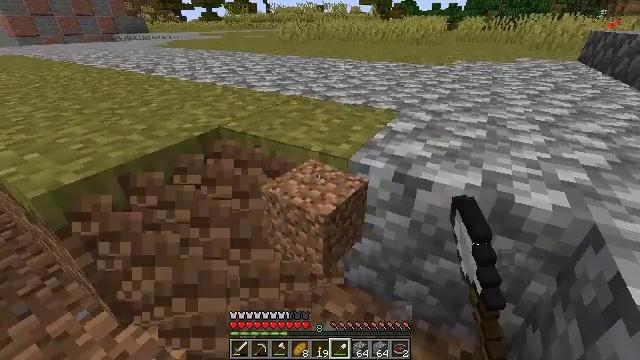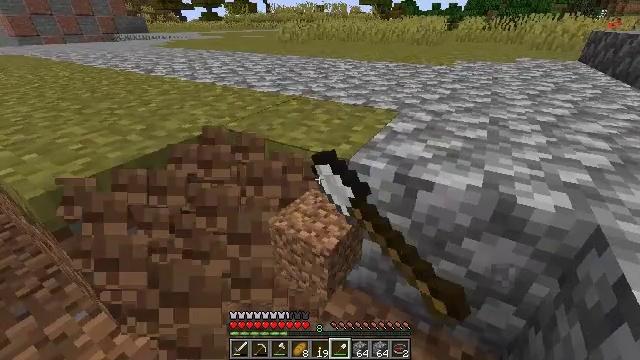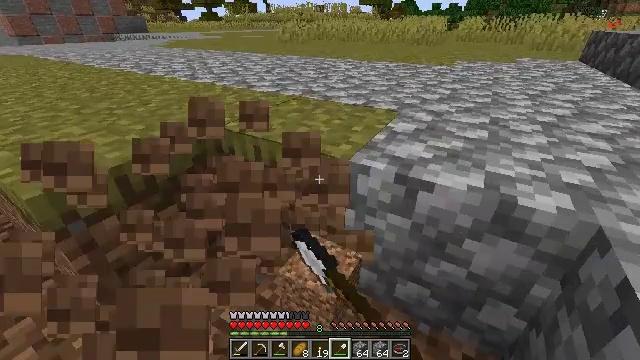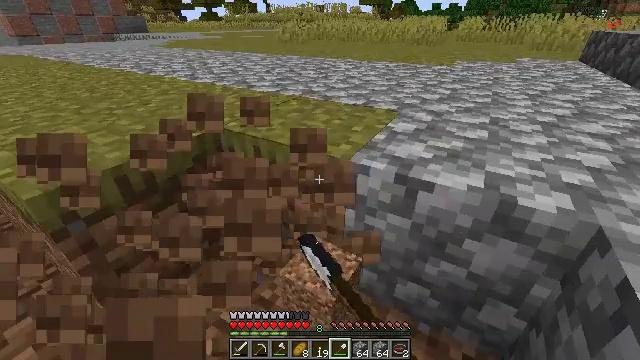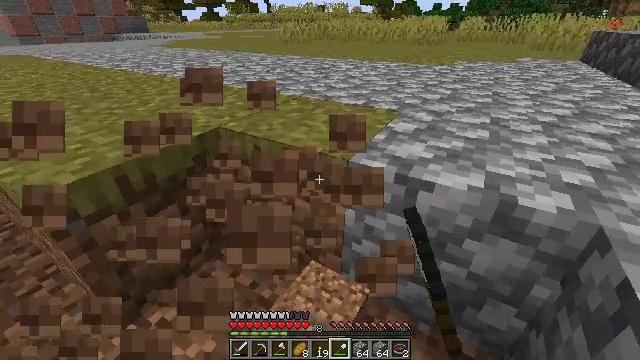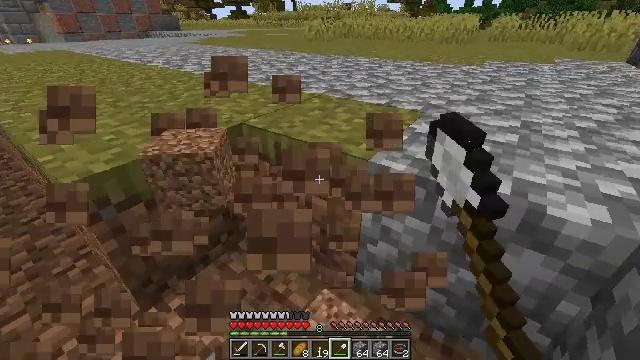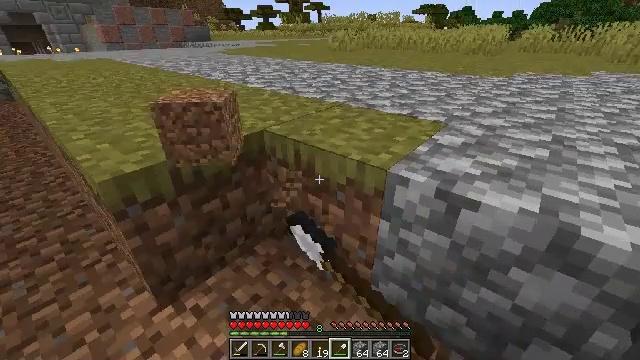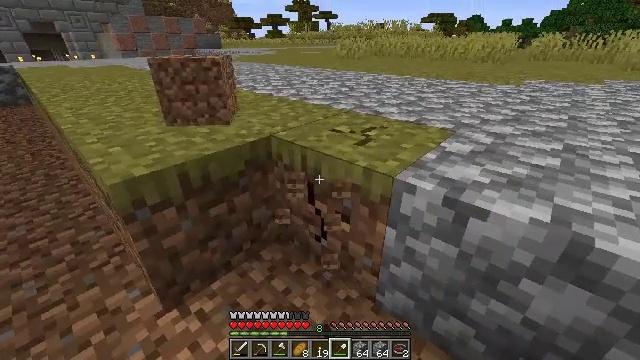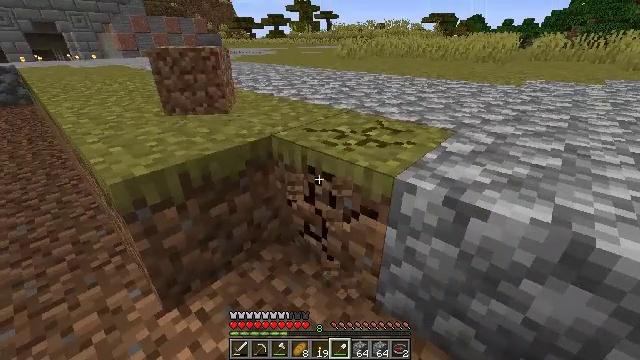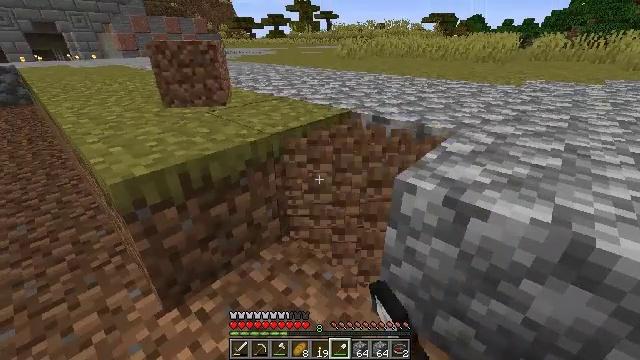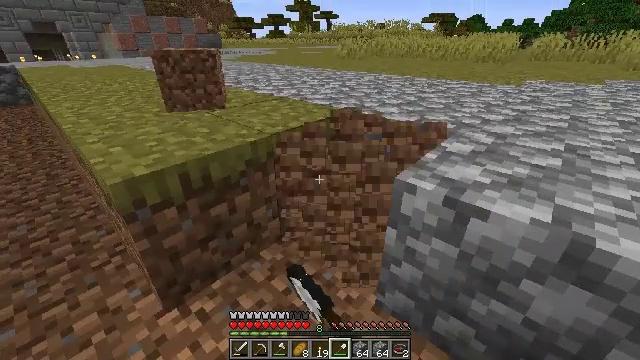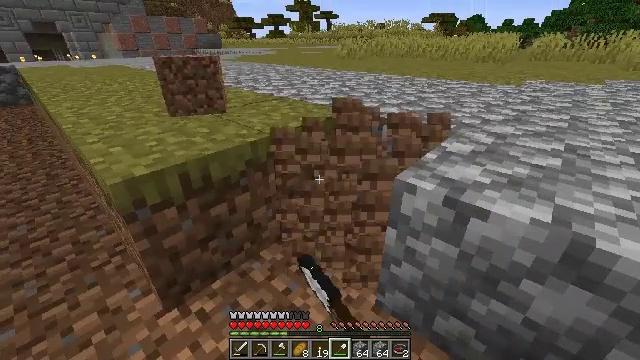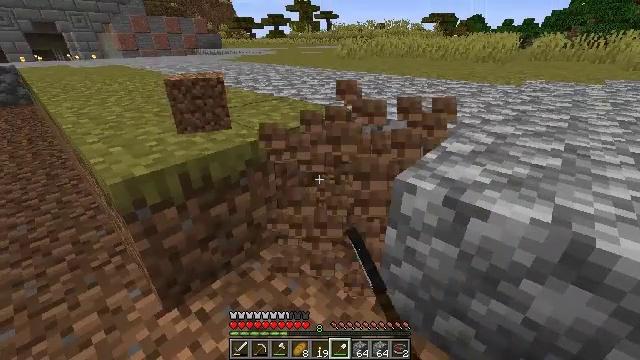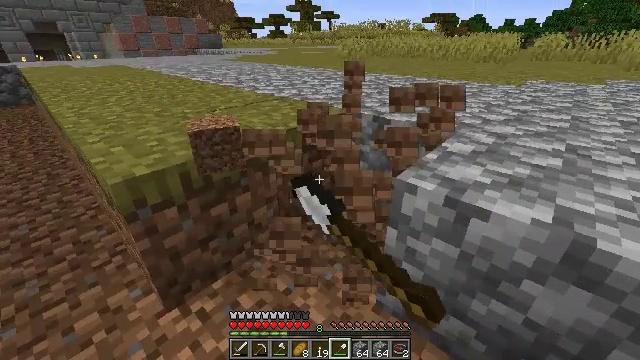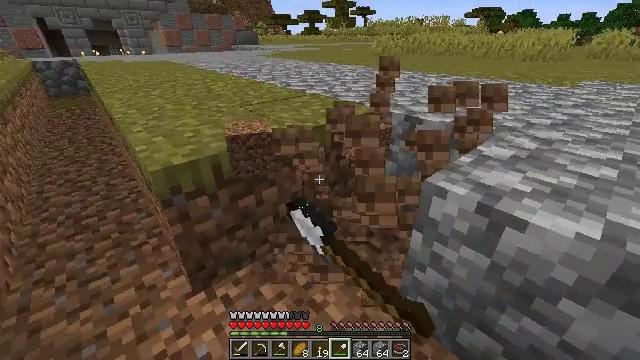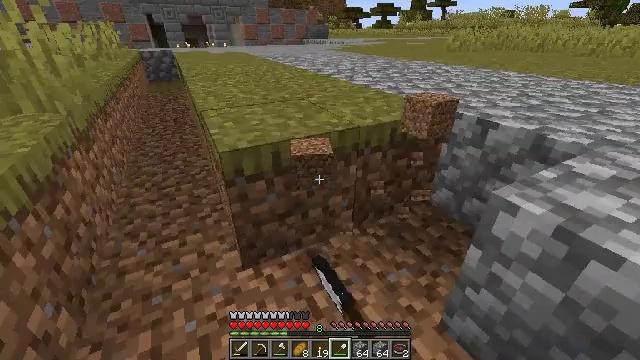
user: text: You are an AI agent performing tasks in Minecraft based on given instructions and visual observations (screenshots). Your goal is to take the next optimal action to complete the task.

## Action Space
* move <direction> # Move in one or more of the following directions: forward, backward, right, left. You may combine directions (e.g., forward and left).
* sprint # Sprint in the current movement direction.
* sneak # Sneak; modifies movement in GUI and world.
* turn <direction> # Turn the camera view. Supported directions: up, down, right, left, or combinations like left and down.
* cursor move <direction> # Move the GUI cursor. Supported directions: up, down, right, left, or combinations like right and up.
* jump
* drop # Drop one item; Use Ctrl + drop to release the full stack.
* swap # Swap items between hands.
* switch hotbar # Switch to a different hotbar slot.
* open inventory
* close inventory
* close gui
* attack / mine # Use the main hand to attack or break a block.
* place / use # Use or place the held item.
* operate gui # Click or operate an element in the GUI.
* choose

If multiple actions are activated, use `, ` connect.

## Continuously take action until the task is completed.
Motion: motion action
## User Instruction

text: Dig up the grass block for dirt.
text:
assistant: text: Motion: attack / mine
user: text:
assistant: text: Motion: attack / mine
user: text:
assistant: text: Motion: attack / mine
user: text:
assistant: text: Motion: attack / mine
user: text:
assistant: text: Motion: turn left, attack / mine
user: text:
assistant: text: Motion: turn left and up, attack / mine
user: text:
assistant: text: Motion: turn left and up, attack / mine
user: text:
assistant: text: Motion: attack / mine
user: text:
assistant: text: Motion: attack / mine
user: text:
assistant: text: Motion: attack / mine
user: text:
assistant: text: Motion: attack / mine
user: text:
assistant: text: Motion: attack / mine
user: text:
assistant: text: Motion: attack / mine
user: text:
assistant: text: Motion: turn left, attack / mine
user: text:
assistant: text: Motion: turn left and down, attack / mine
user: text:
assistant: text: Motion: move forward, turn left, attack / mine
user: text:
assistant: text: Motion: move forward, attack / mine
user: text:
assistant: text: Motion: move forward, attack / mine
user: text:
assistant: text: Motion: attack / mine
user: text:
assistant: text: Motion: attack / mine
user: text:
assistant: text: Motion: attack / mine
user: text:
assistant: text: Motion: attack / mine
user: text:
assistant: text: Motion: attack / mine
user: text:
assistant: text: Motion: attack / mine
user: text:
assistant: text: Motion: turn right and down, attack / mine
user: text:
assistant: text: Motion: turn right and up, attack / mine
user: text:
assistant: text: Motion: turn right, attack / mine
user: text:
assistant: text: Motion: attack / mine
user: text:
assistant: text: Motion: attack / mine
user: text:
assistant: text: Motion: attack / mine